Question: Here is my page structure;

I have images inside all "li" below. I am trying to align these images inside the li elements. I am trying to do this with setting right and left margin to auto but it is not working.
Here is the css;
'''
#navcontainer ul li
{
display: inline-block;
width:80px;
}
#navcontainer ul li img
{
margin-right:auto;
margin-left:auto;
}
'''
I am sure it is not about accessing the element from css, bcs when I set the width or height or any other thing in the css it is working. But I didnt manage to align it to the center.
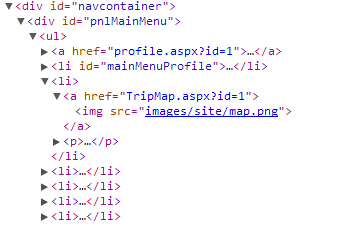
Answer: If they're 'inline-block', simply use 'text-align: center' on the parent 'li' elements.
If they're 'display: block', then you can use 'margin: 0 auto 0 auto' ('top','right','bottom' 'left').
It's also worth pointing out that the valid children of a 'ul' or 'ol' are 'li' elements. Any content be wrapped in an 'li', otherwise the mark-up is invalid, and then the user-agent tries to correct the mark-up when preparing the DOM. And not consistently across the various user-agents.
Using the following mark-up as a demonstration:
'''
<ul>
<li class="inlineBlock"><img src="http://lorempixel.com/100/100/sports" /></li>
<li class="block"><img src="http://lorempixel.com/100/100/nature" /></li>
</ul>
'''
With the following CSS:
'''
li.inlineBlock {
text-align: center;
}
li.inlineBlock img {
display: inline-block;
}
li.block img {
display: block;
margin: 0 auto 0 auto;
}
'''
<URL>.